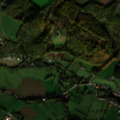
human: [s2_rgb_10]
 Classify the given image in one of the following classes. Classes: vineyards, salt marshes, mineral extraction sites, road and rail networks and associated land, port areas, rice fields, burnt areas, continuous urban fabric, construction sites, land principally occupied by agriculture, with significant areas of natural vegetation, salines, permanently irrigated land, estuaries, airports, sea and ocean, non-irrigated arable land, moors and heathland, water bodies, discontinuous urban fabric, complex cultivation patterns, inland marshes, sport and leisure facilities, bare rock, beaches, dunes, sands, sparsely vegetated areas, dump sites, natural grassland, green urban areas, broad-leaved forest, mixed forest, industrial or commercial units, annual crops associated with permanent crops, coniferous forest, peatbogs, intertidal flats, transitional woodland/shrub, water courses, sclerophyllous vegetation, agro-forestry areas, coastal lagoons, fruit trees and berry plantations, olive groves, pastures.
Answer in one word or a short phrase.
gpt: discontinuous urban fabric, non-irrigated arable land, pastures, broad-leaved forest, mixed forest